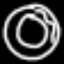
Label: donut